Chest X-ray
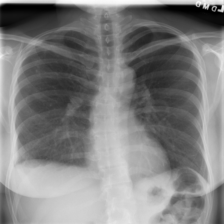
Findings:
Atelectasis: negative
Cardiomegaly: negative
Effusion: negative
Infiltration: negative
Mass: negative
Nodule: negative
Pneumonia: negative
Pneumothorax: negative
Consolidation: negative
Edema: negative
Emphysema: negative
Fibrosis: negative
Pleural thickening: negative
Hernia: negative